Aerial crown-view tile of a tropical tree (Barro Colorado Island, Panama), acquired 20250616:
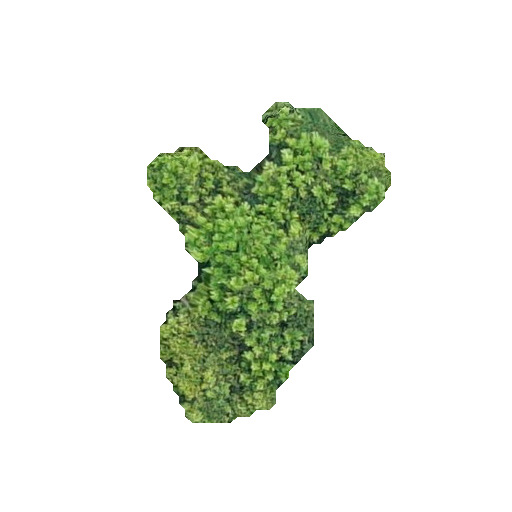
Species: Anacardium excelsum
GBIF accepted scientific name: Anacardium excelsum
Crown area: 62.33 m²